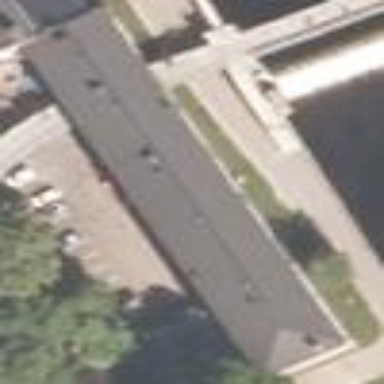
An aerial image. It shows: Office building.